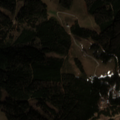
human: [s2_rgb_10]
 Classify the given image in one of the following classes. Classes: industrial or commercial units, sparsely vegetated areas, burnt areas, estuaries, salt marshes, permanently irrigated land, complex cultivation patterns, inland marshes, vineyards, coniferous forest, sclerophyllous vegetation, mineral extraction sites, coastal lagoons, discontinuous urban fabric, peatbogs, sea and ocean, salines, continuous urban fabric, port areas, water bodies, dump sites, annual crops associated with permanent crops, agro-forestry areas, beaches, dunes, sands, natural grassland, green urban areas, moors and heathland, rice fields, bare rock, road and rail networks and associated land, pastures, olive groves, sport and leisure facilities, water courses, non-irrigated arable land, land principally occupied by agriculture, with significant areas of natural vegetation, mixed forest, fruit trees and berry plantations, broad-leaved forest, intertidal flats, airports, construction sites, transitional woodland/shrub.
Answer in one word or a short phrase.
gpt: coniferous forest, natural grassland